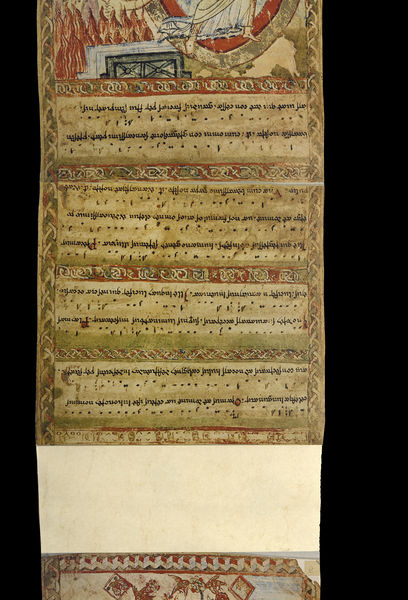
Titel: Exultetrolle, Fragment in 20 Stücken
Standort: Herkunft: Benevent (EU - I - Kampanien)
Institution: Bibliotheca Apostolica Vaticana
Schlagwörter: feuer, fuß, gelb, braun, frau, orange, schwarz, weiss, rot, tuch, beige, hochformat, ornament, teppich, alt, wand, band, falten, rahmen, gewand, blatt, beine, füße, orang, schrift, detail, lesen, ornamente, verzierung, faltenwurf, buch, orient, orientalisch, flammen, druck, text, buchstaben, rolle, fragment, kaputt, arabisch, schreiben, romanik, verse, handschrift, dokument, schriftband, buchmalerei, koran, gewnad, ruch, beime, buch schrift, gewnbad